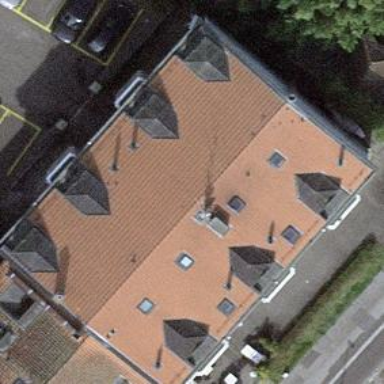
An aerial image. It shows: Fast food restaurant in building.